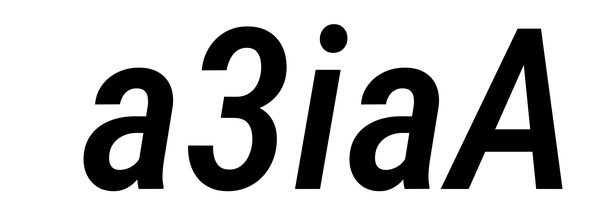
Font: Roboto-Italic_Condensed_Medium_Italic